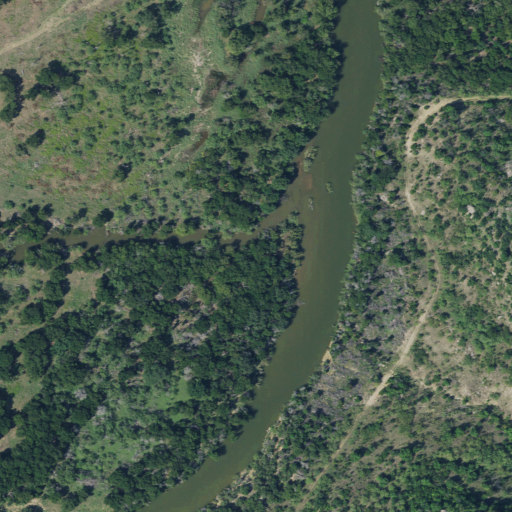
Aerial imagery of valley in Texas named Dillihunt Hollow containing evergreen forest, shrub, grassland, deciduous forest, herbaceous wetlands, woody wetlands, and open water